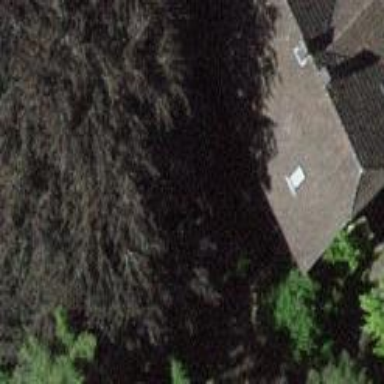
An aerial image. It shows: View of roof of building.